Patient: sex F, age 78
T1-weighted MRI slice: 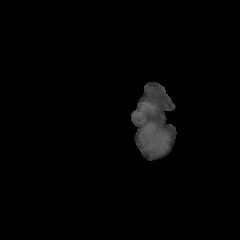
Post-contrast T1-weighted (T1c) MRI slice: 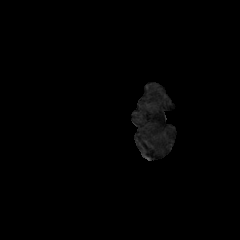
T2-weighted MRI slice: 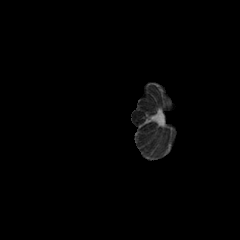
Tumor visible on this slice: no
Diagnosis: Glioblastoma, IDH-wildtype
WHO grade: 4